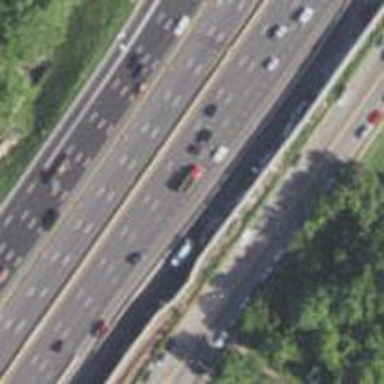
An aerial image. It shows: Asphalt motorway.